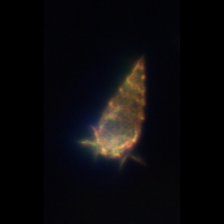
Taxon: Ciliates
Group: Other